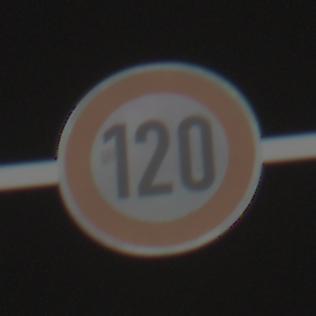
Verkehrszeichen: Geschwindigkeit120
Umgebung: Outdoor, Suburban
Tageszeit: MorningAfternoon
Wetter: Clear
Licht: Natural
Jahreszeit: NotSpecified
Kontrast: HighContrast